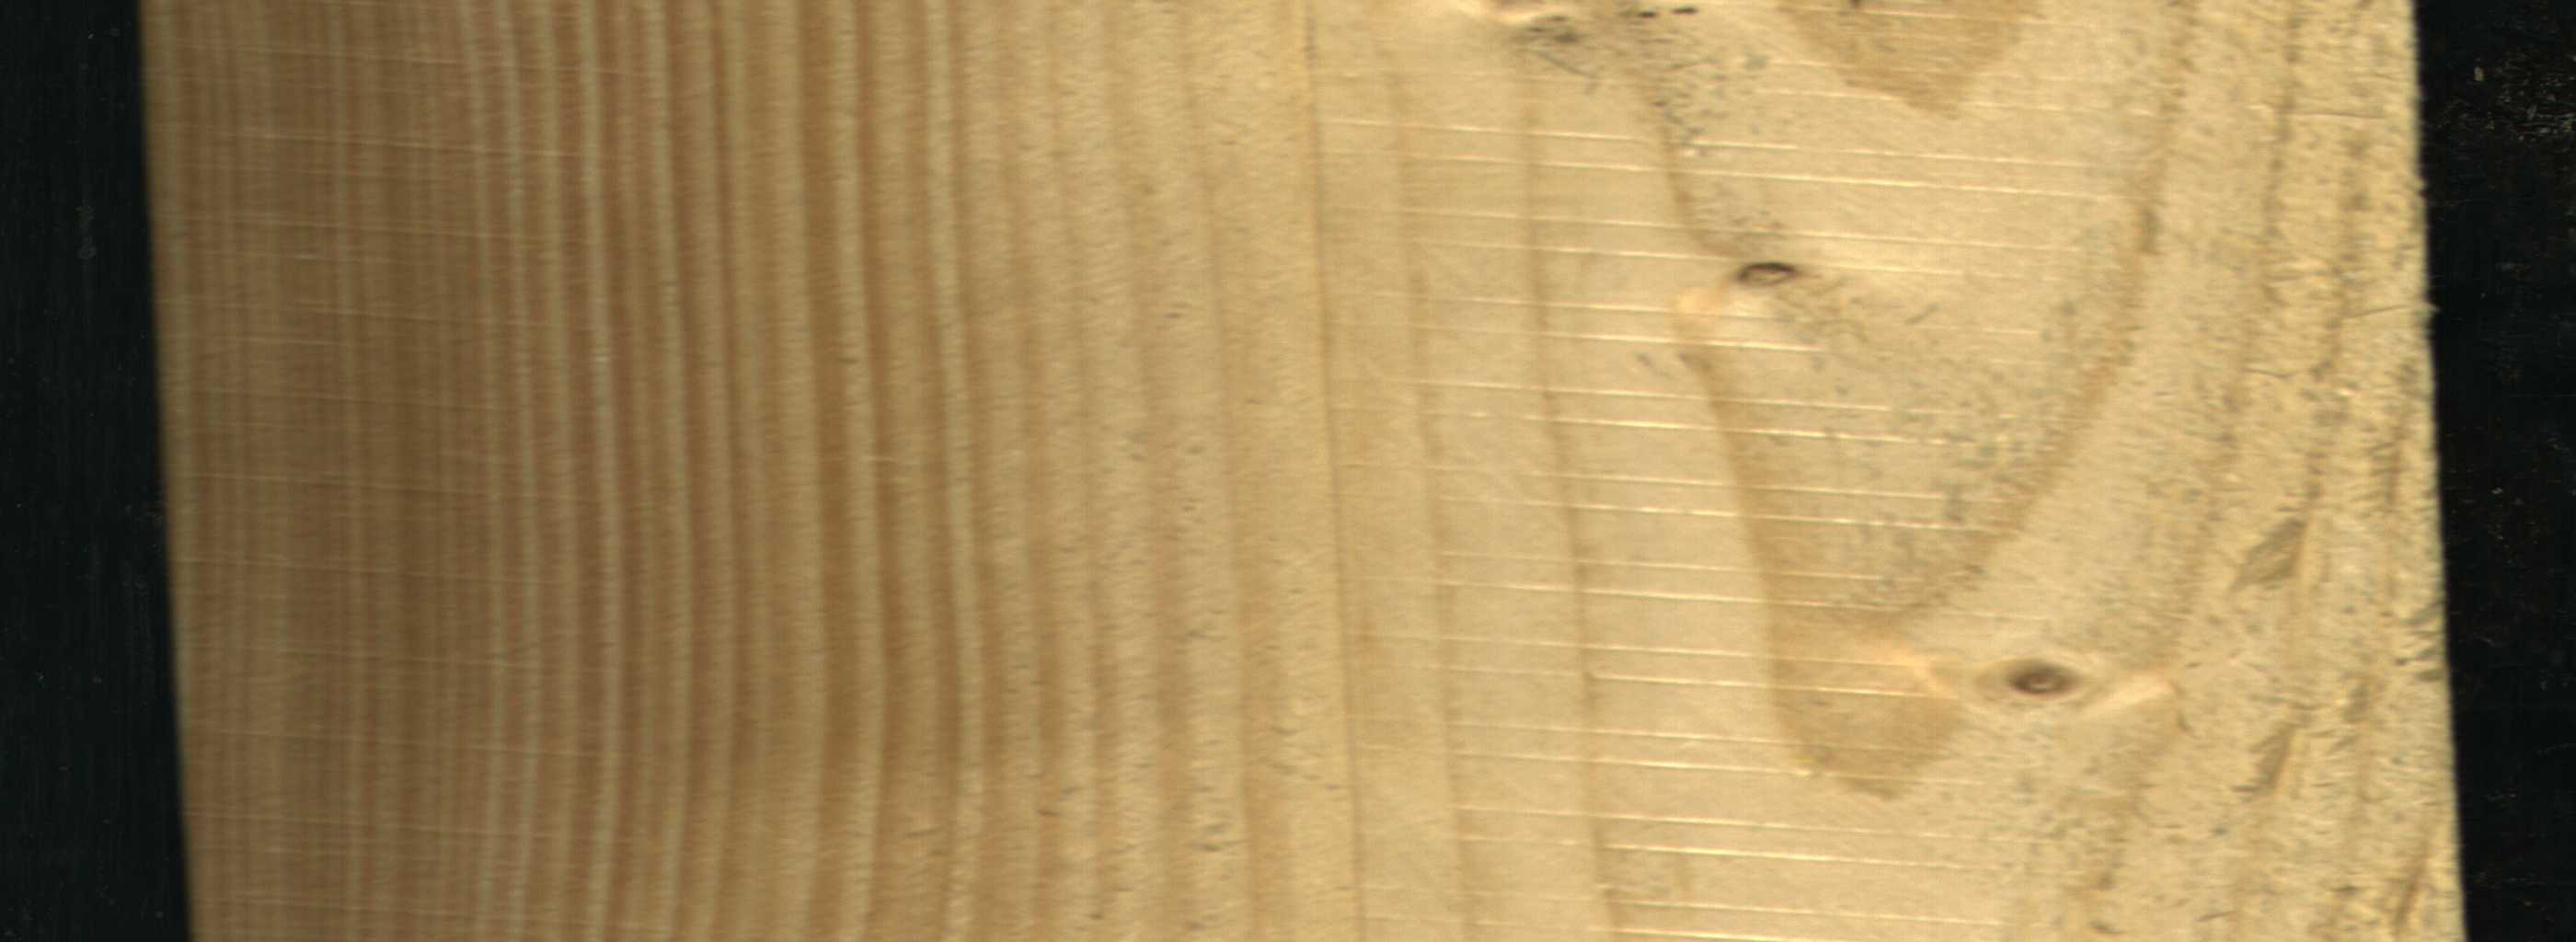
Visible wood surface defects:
Live_Knot
Live_Knot